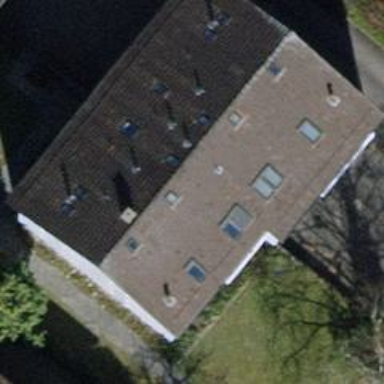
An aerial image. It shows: Building with tile roof.